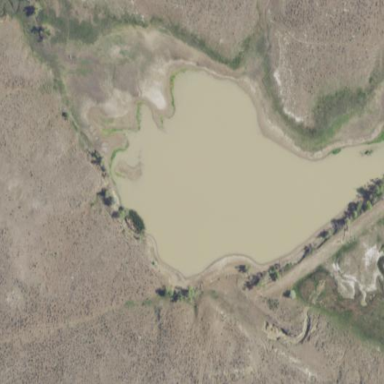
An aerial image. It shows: Reservoir.